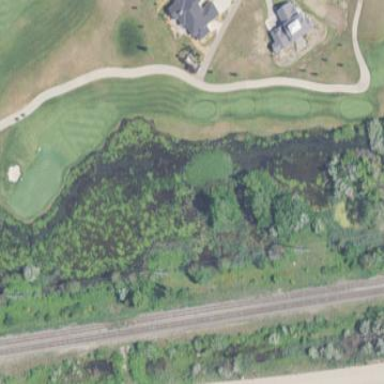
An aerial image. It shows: Picturesque scene of golf course with lateral water hazard.